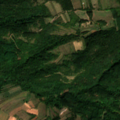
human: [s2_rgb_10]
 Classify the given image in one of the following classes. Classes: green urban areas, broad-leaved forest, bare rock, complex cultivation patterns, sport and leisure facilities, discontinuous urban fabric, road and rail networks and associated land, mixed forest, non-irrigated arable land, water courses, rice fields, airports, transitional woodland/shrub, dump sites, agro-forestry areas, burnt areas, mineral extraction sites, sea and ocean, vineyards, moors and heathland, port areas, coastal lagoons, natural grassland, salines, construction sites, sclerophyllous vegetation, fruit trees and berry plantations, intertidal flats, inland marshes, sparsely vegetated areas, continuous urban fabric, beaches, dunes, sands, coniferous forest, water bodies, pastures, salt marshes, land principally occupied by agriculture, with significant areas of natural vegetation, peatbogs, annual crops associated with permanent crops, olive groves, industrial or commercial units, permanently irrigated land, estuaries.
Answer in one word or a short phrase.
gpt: non-irrigated arable land, complex cultivation patterns, land principally occupied by agriculture, with significant areas of natural vegetation, broad-leaved forest, transitional woodland/shrub